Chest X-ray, AP view. Patient: 24 years old, sex M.
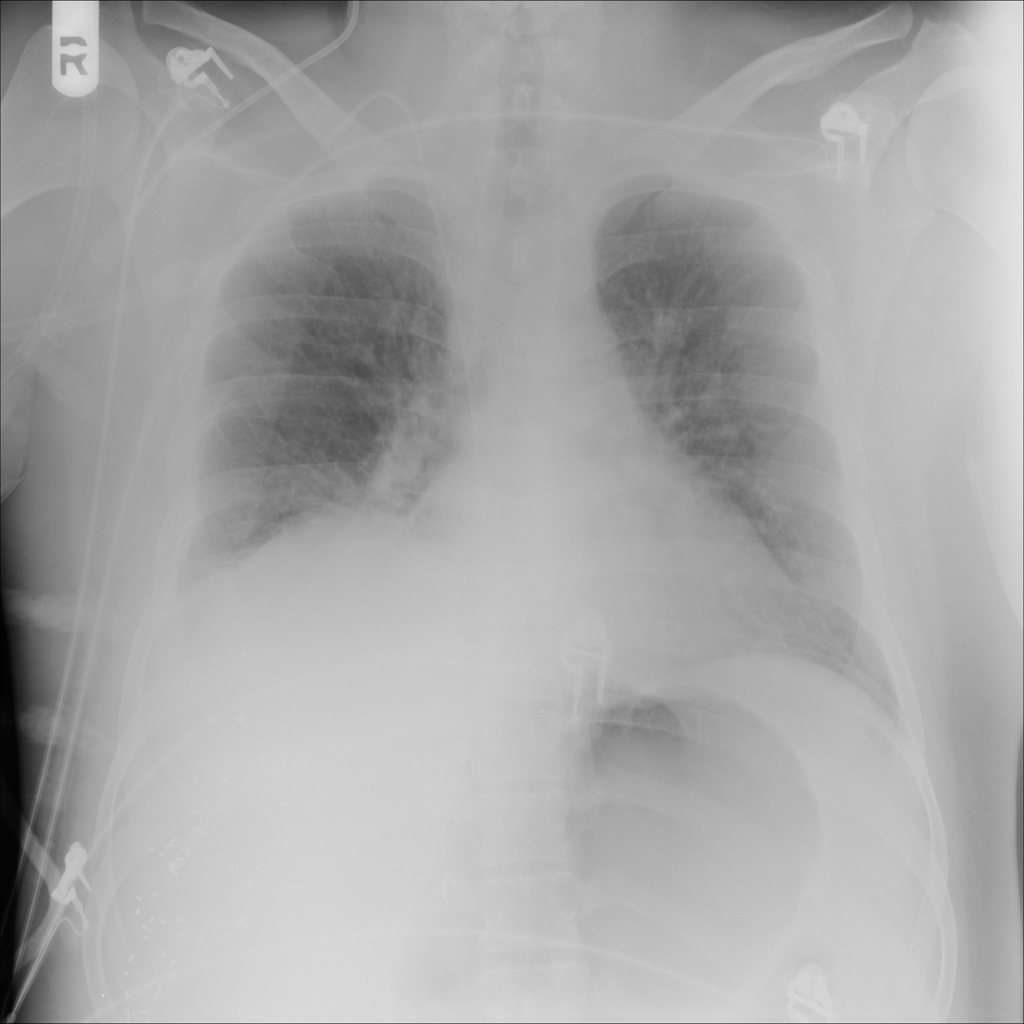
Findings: Atelectasis, Infiltration